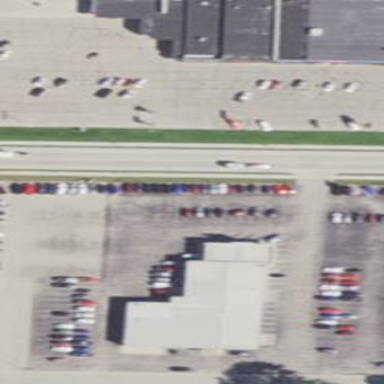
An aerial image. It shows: Car shop.